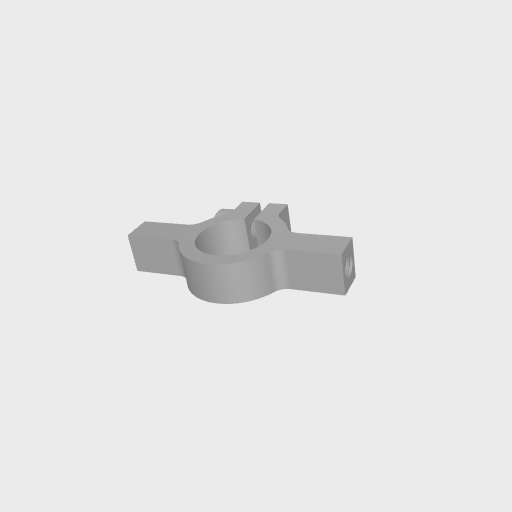
Part: Side2Post1ClampingMount14ID